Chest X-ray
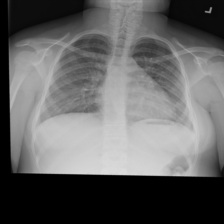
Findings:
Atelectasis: negative
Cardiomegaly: positive
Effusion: negative
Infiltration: negative
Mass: negative
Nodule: negative
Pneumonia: negative
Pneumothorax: negative
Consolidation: negative
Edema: negative
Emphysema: negative
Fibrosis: negative
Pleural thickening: negative
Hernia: negative